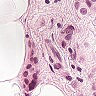
Metastatic tissue present: yes